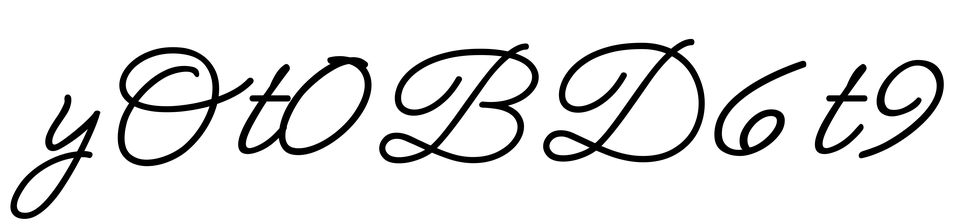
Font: MeowScript-Regular